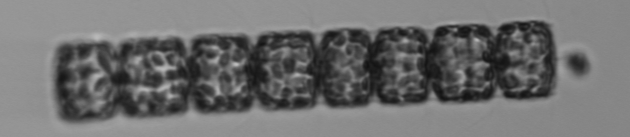
Label: Lauderia_annulata